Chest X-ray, PA view. Patient: 67 years old, sex M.
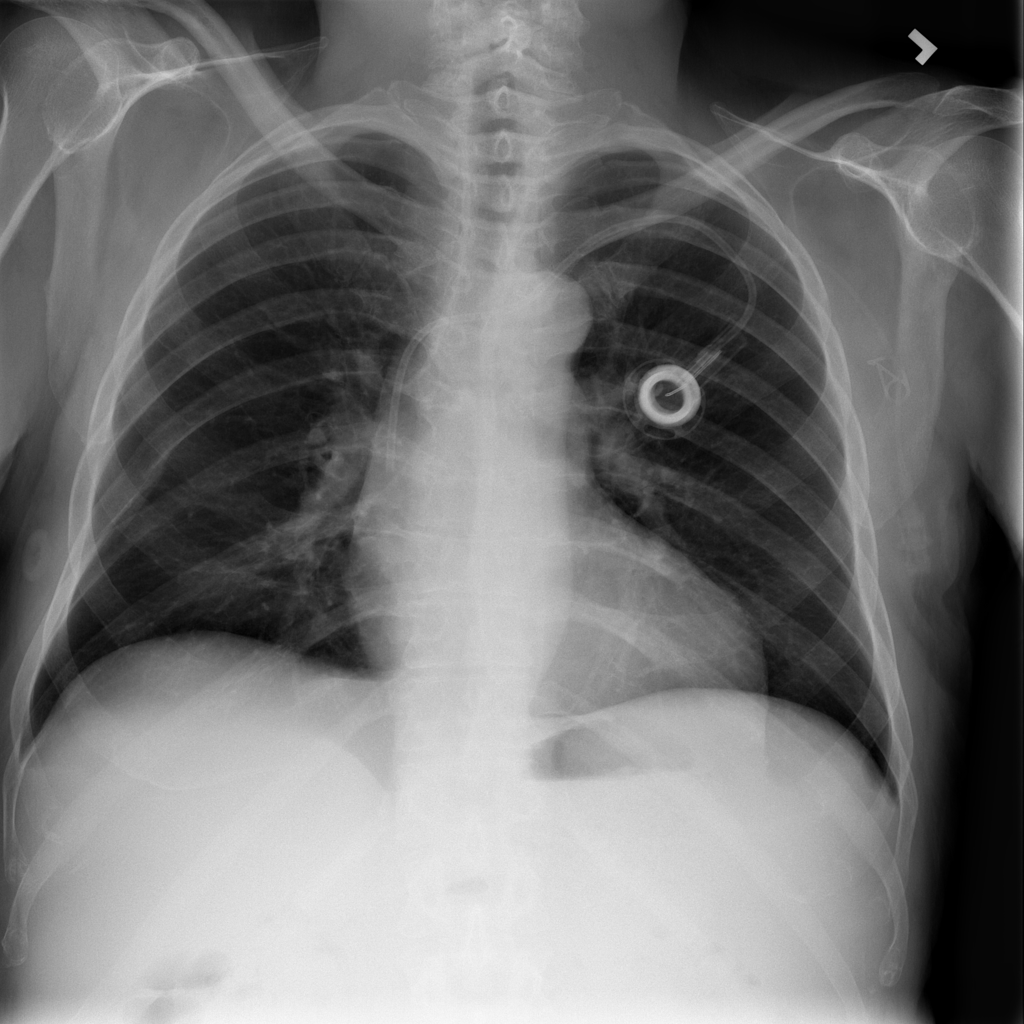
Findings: No Finding